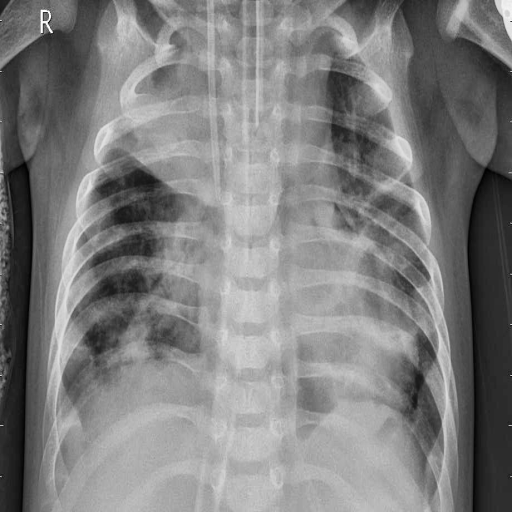
Finding: PNEUMONIA